Aerial crown-view tile of a tropical tree (Barro Colorado Island, Panama), acquired 20241112:
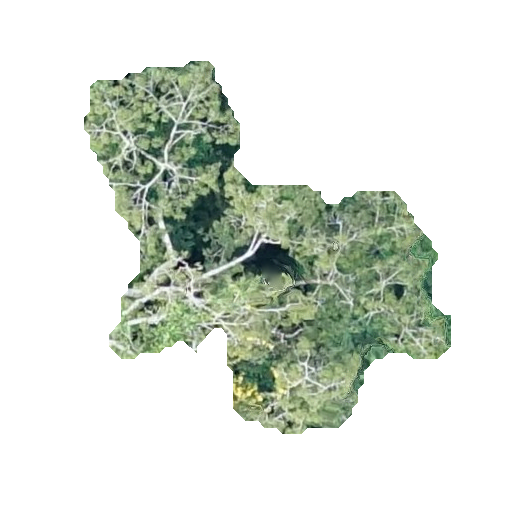
Species: Ceiba pentandra
GBIF accepted scientific name: Ceiba pentandra
Crown area: 115.186 m²